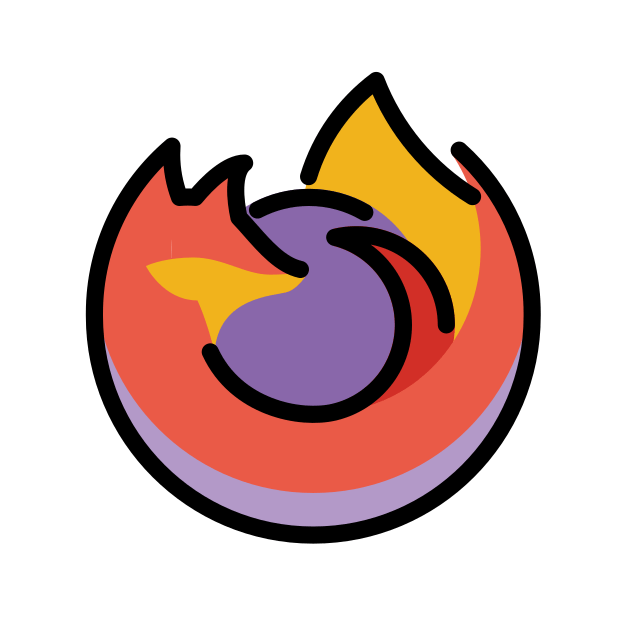
Firefox